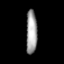
Tissue: lung
Cell type: Fibroblasts
Senescence score: 0.6159
Nuclear area (px): 477
Mean DAPI intensity: 158.392